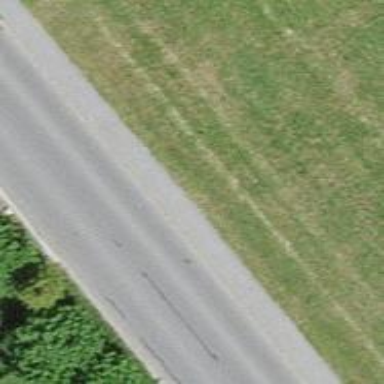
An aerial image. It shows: Tertiary road with asphalt surface.